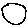
Label: circle